Field crop: maize
Growth stage: 1
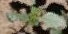
Species: datura